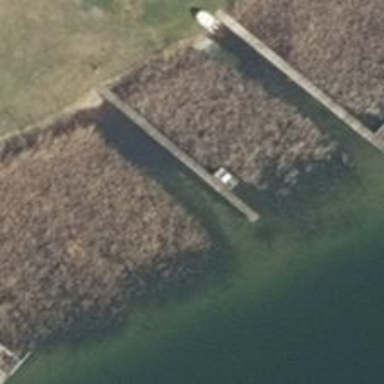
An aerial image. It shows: Man-made pier.